Field crop: maize
Growth stage: 2
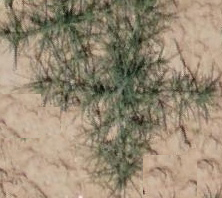
Species: salsola